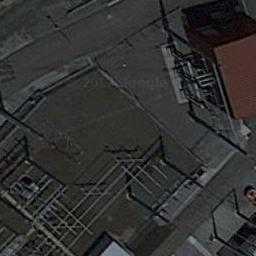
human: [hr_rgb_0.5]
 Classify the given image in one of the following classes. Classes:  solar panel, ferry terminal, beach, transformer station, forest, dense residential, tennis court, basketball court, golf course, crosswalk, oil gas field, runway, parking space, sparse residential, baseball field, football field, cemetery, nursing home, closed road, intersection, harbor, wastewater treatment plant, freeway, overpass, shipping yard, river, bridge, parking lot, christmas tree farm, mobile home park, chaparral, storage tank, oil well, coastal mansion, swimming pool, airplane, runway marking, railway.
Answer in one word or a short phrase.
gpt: transformer station